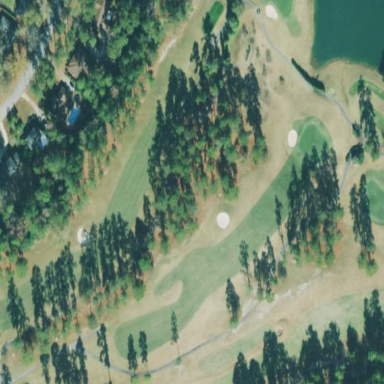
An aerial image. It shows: Designated golf cart path.